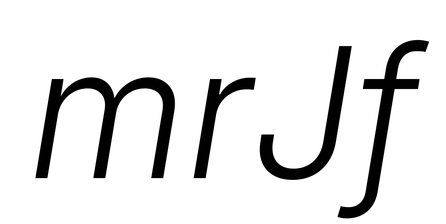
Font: Inter-Italic_Light_Italic